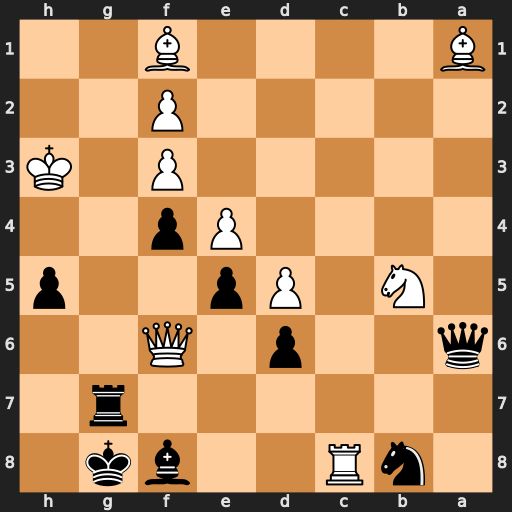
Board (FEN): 1nR2bk1/6r1/q2p1Q2/1N1Pp2p/4Pp2/5P1K/5P2/B4B2
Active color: b
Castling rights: -
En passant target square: -
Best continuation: Qxc8+ Qe6+ Qxe6+